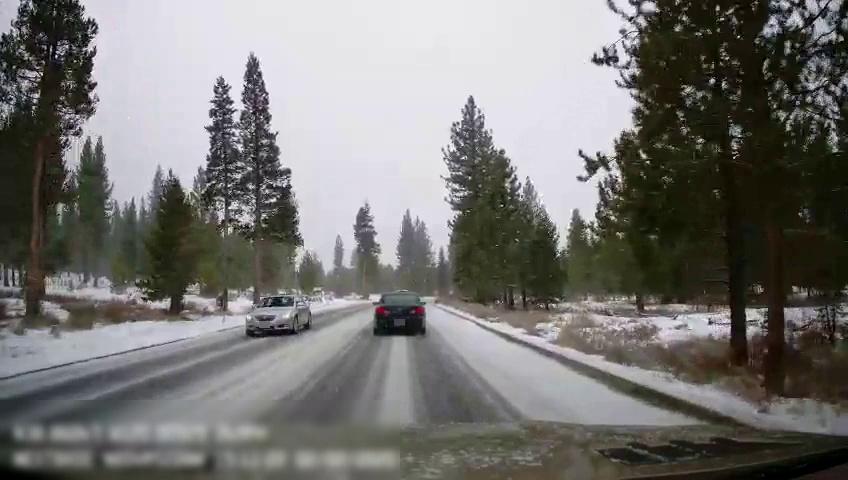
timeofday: Day
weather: Snowy
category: Drivable Space
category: Vehicles | SUV
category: Vehicles | Car
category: Vehicles | Car